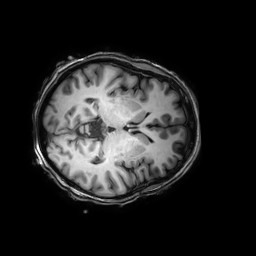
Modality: T1w
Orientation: axial
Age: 39
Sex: female
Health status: ill